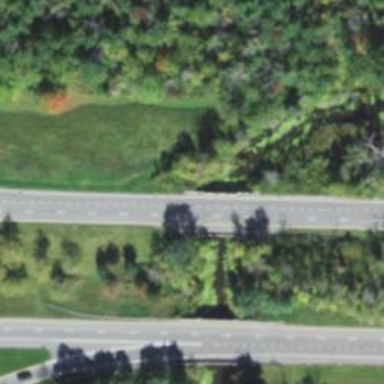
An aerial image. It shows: Asphalt bridge over primary highway expressway.